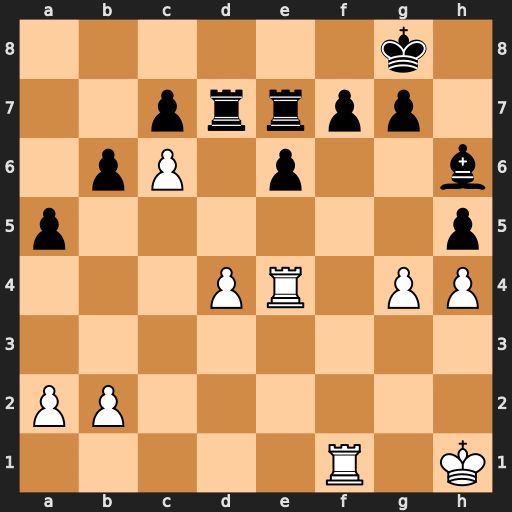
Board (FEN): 6k1/2prrpp1/1pP1p2b/p6p/3PR1PP/8/PP6/5R1K
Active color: w
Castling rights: -
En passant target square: -
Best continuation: cxd7 Rxd7 g5 Bxg5 hxg5